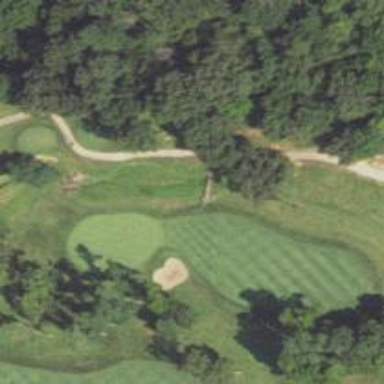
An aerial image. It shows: Pathway for golfing.